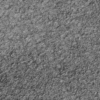
Label: not_dusty